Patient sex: F
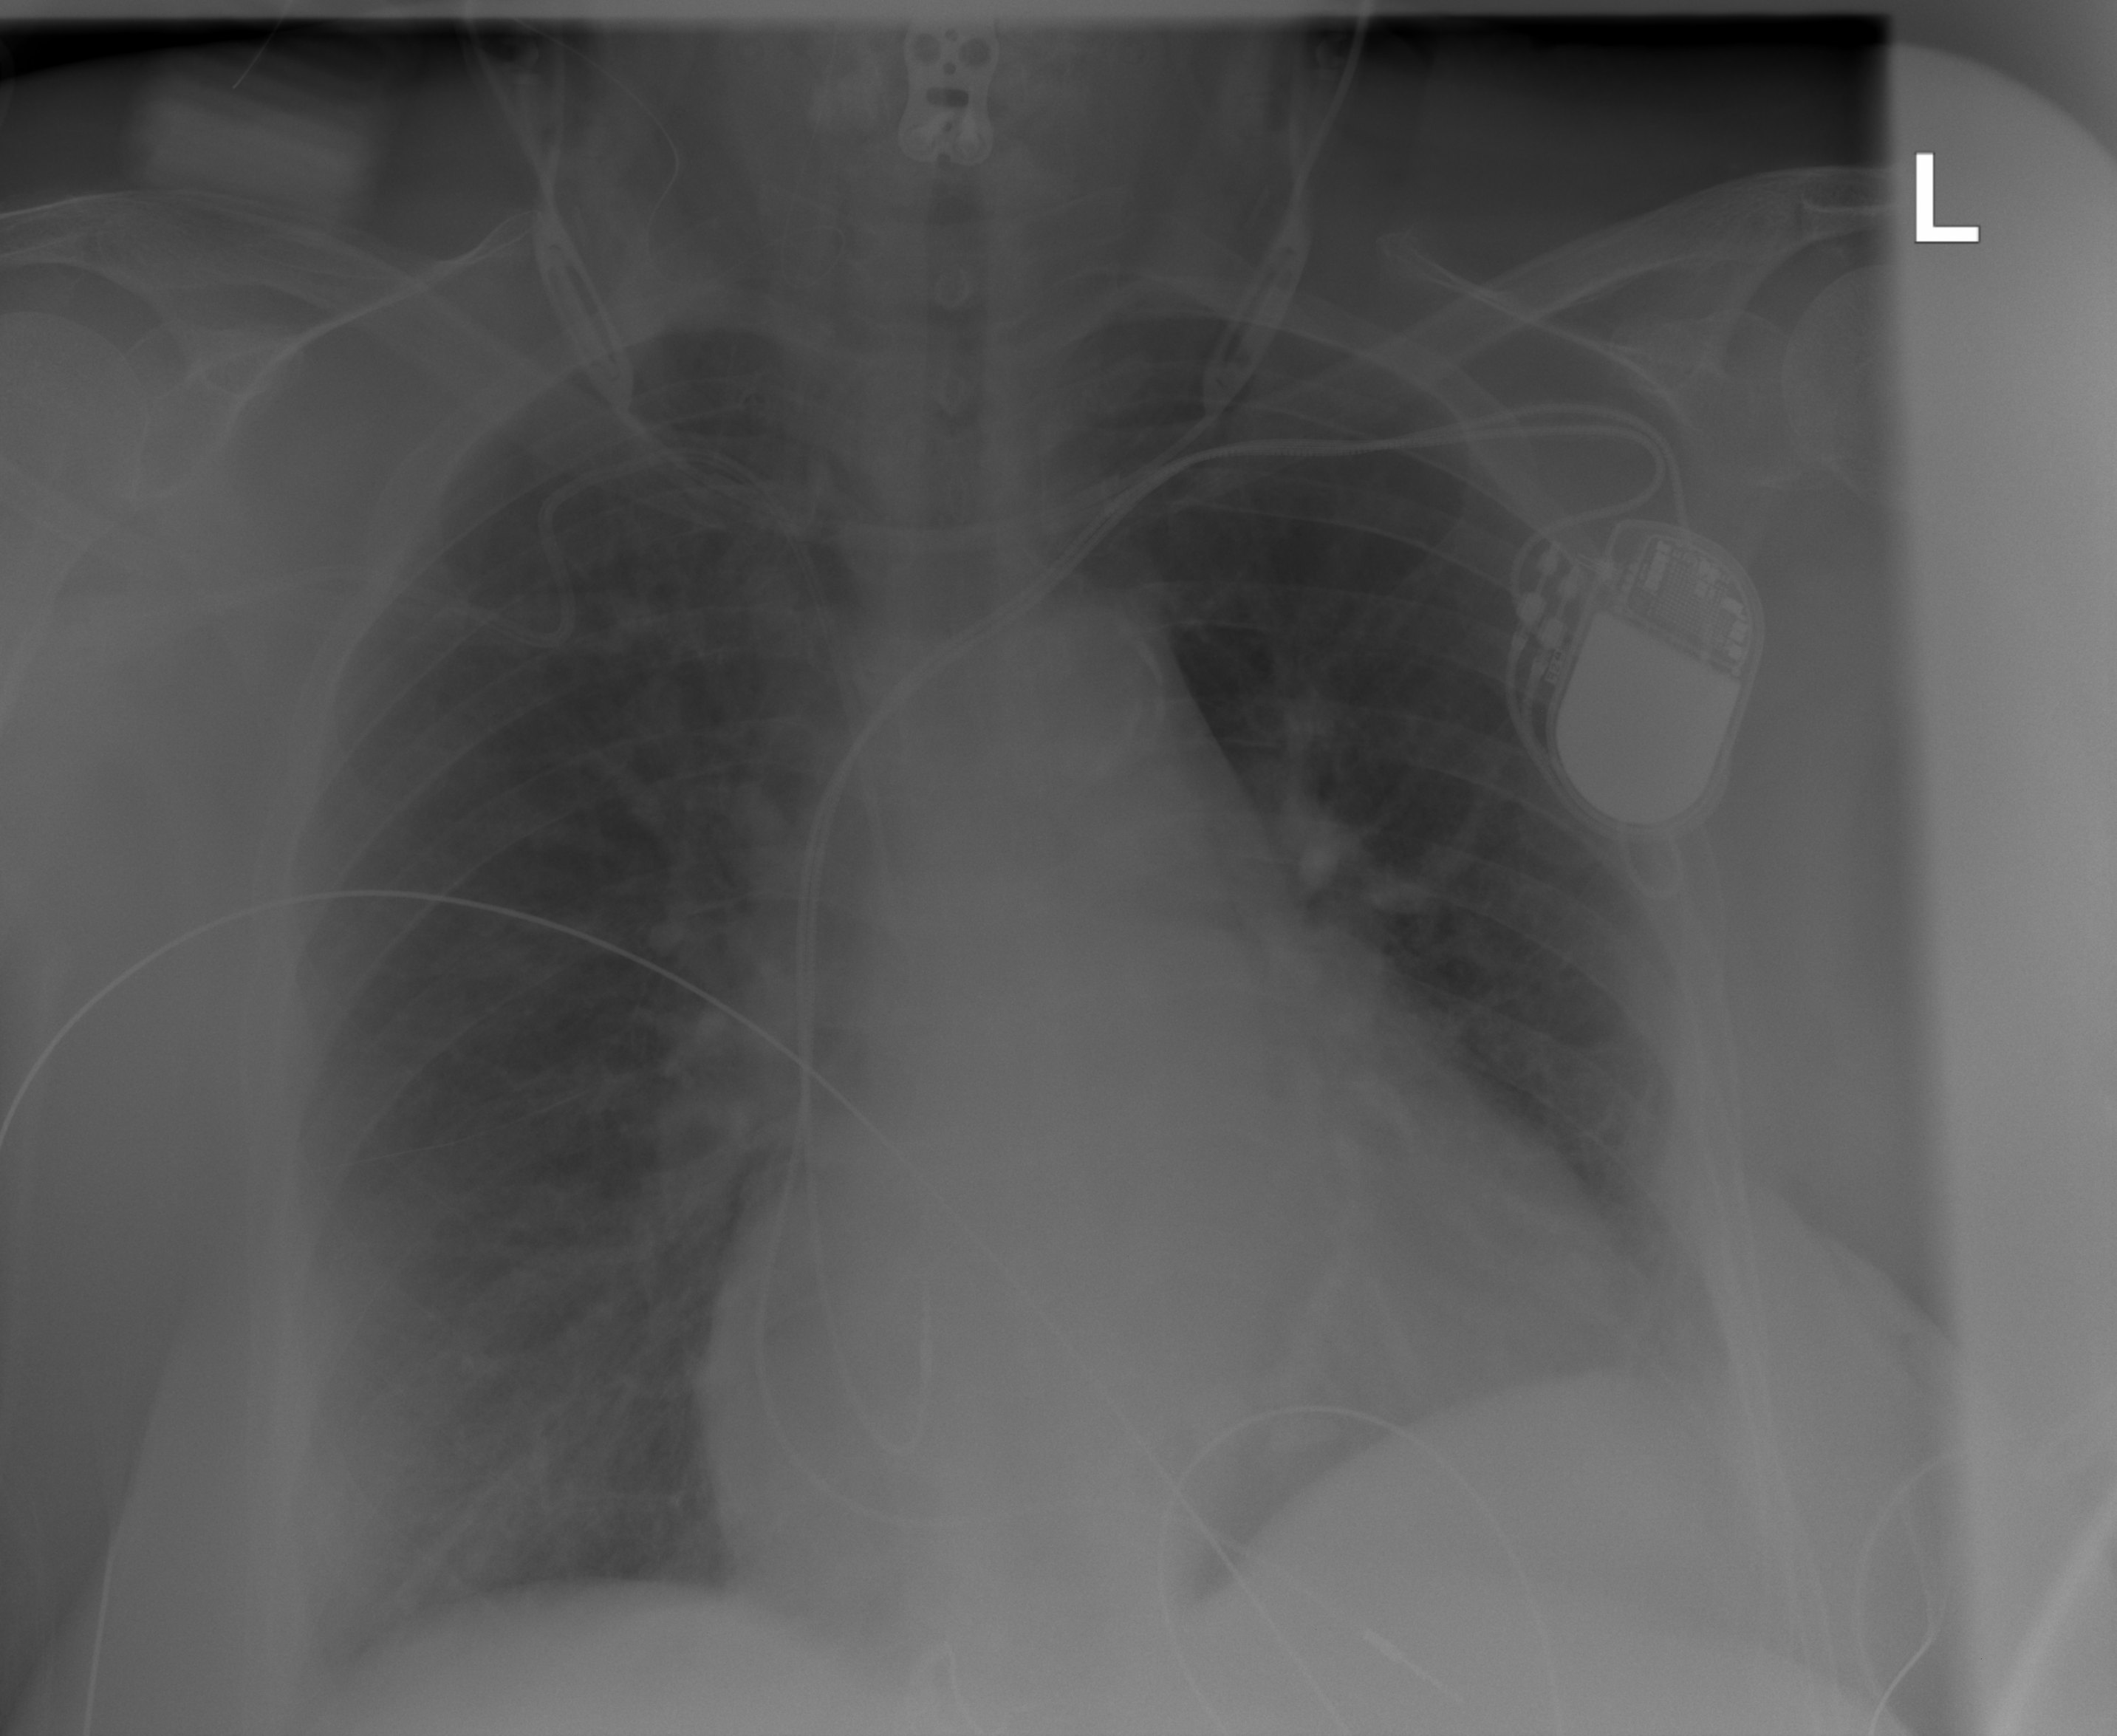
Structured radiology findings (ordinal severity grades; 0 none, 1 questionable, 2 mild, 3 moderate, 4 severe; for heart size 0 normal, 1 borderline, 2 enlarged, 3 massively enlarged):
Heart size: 2
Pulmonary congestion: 2
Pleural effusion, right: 0
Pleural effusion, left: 0
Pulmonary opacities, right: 0
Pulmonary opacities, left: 0
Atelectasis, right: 0
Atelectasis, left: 0